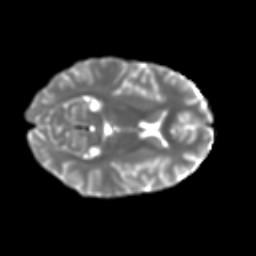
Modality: T2w
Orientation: axial
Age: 18
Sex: male
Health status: ill
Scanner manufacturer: ge
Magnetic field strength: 3 T
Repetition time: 6.758 s
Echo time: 0.0791 s